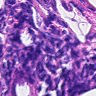
Metastatic tissue present: no